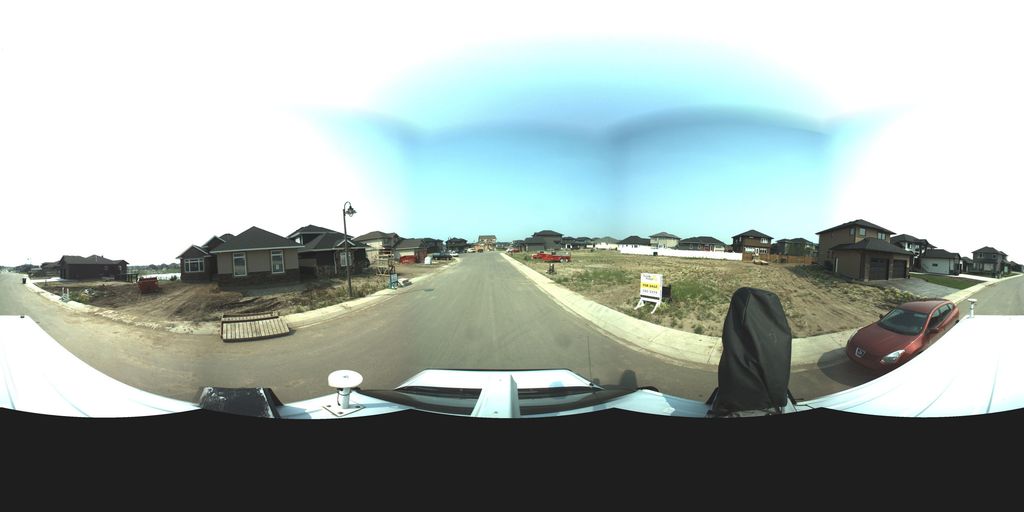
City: saskatoon